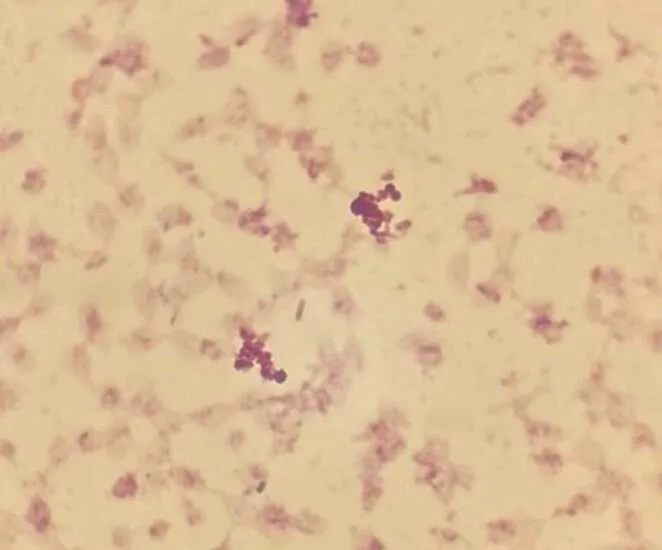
Gram stain revealed gram-negative bacilli.
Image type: pathology (gram)